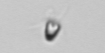
Label: Pyramimonas